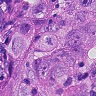
Metastatic tissue present: yes